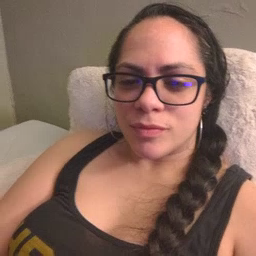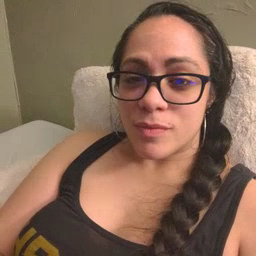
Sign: see